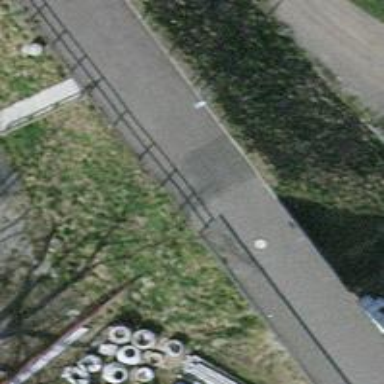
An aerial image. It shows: Asphalt cycleway.